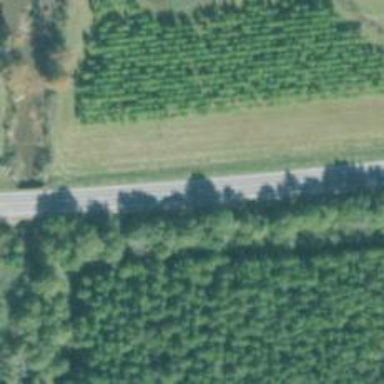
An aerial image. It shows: Primary highway.